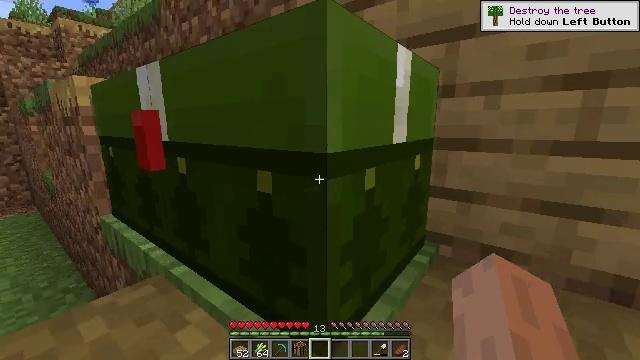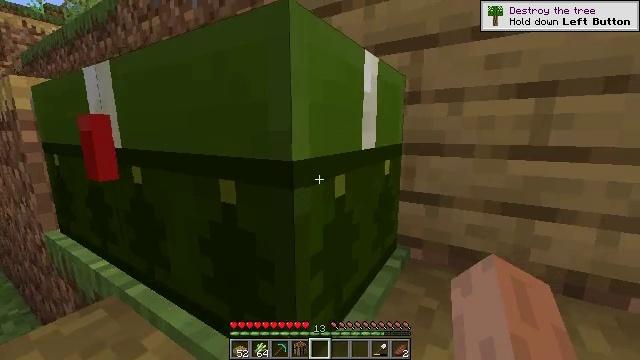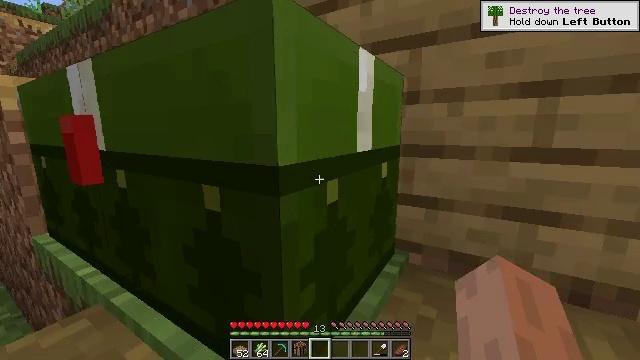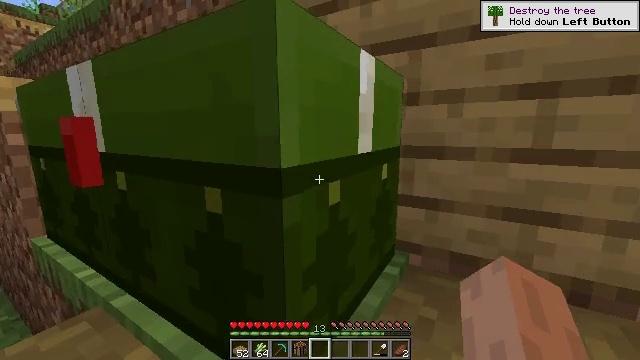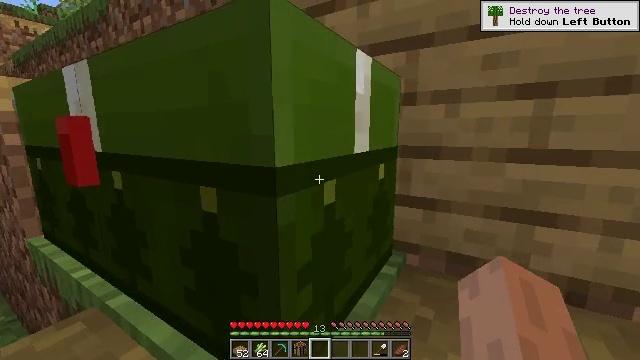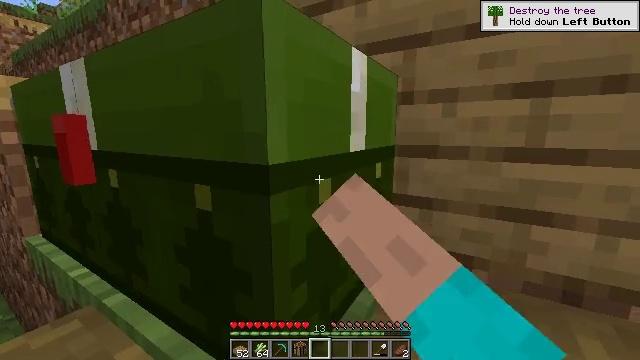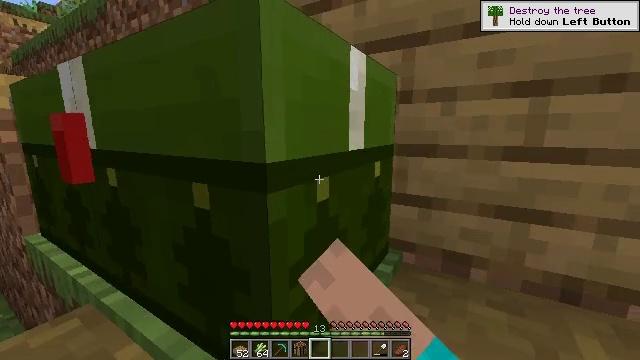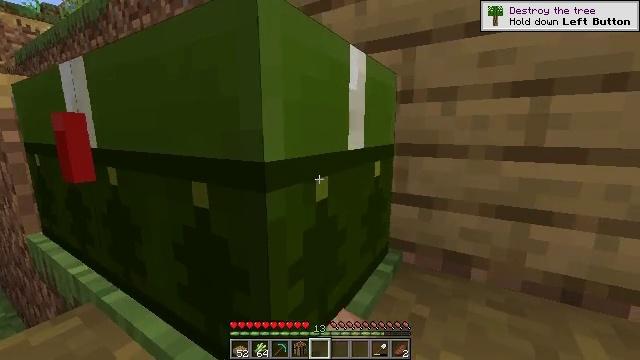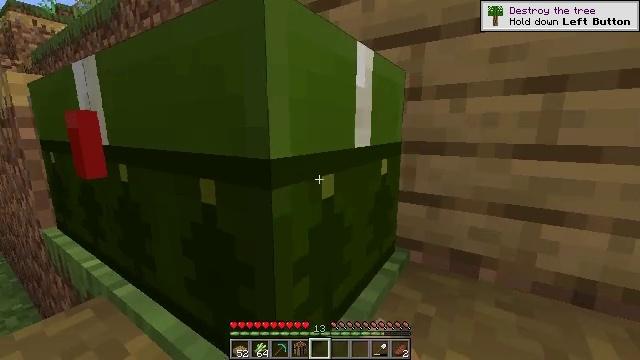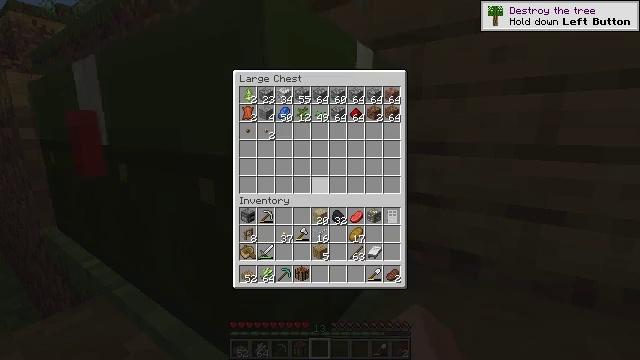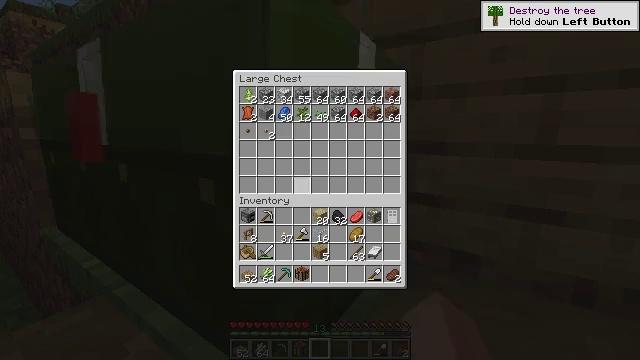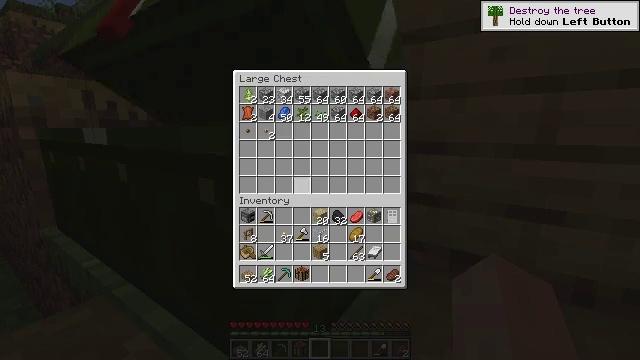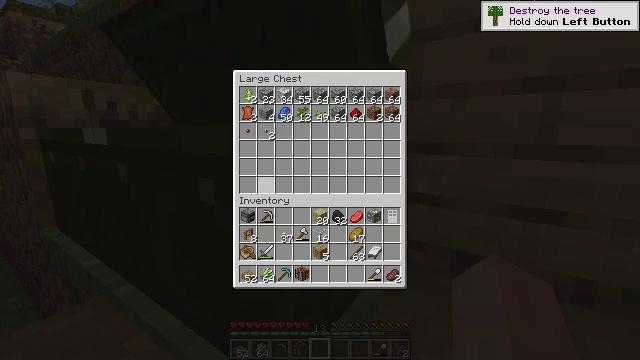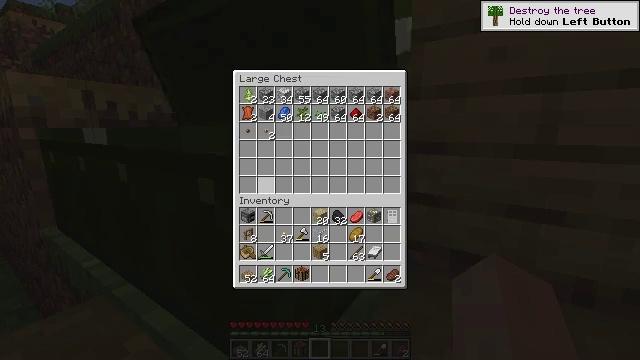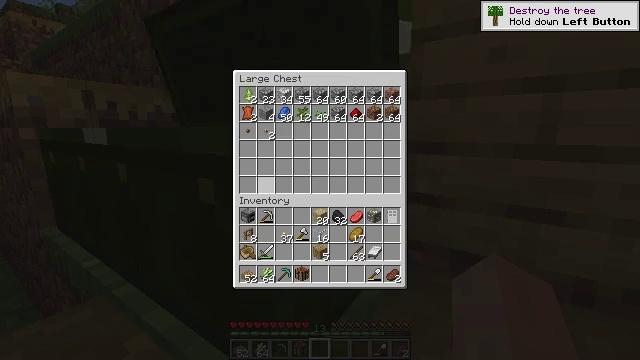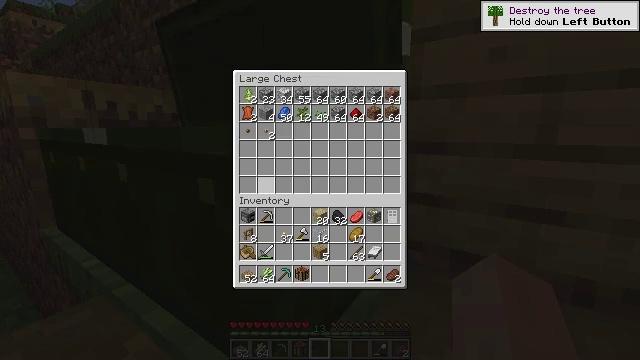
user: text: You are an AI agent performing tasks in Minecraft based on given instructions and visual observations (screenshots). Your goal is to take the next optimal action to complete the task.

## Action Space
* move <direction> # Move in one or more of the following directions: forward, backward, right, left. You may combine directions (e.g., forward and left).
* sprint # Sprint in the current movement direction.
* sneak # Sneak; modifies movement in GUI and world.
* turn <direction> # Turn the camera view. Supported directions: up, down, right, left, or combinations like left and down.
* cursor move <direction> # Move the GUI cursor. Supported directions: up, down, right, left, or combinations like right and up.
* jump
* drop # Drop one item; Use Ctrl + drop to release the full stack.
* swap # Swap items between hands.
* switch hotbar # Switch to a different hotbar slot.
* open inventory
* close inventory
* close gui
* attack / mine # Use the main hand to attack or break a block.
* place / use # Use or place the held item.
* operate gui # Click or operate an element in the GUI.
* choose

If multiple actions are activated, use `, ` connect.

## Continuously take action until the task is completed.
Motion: motion action
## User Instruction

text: Combine wool in the crafting grid to craft a white carpet.
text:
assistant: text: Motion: move forward, sprint, turn right and up
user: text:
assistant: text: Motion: move forward, sprint
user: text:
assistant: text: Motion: move forward, sprint
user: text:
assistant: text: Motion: sprint, use / place
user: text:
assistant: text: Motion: use / place
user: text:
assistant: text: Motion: use / place
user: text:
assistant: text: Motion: no_op
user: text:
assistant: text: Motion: turn left
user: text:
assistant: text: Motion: cursor move left, open gui
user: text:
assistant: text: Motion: no_op
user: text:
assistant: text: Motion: cursor move left
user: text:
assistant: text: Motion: cursor move left
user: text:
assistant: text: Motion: no_op
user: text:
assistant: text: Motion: no_op
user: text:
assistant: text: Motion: no_op
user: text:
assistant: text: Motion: no_op
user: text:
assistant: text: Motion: no_op
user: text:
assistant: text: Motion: no_op
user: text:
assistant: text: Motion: no_op
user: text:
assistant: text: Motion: no_op
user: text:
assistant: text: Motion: no_op
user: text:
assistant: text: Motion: no_op
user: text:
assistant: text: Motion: cursor move up
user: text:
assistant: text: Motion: cursor move up
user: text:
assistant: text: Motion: no_op
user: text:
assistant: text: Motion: no_op
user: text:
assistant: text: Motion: cursor move up
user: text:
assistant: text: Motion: cursor move up
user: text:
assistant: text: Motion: no_op
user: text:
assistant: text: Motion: no_op